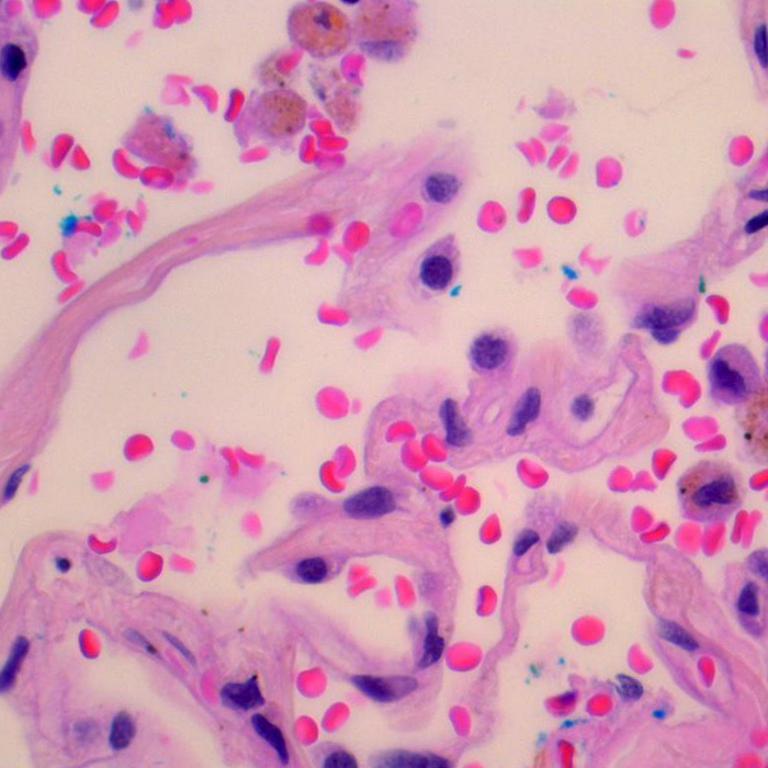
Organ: lung
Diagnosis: benign